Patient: sex M, age 85
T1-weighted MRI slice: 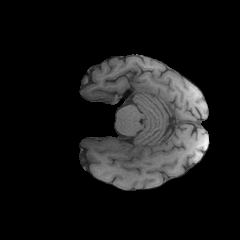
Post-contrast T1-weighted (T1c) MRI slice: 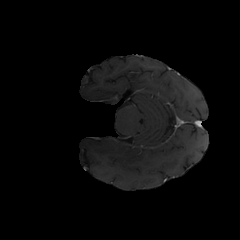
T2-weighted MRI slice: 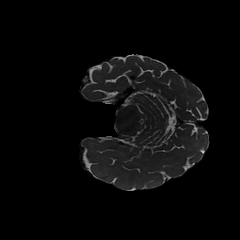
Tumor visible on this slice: no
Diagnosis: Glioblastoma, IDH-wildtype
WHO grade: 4